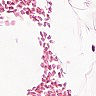
Metastatic tissue present: no